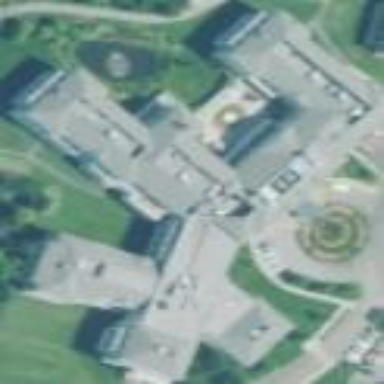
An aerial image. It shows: Building.